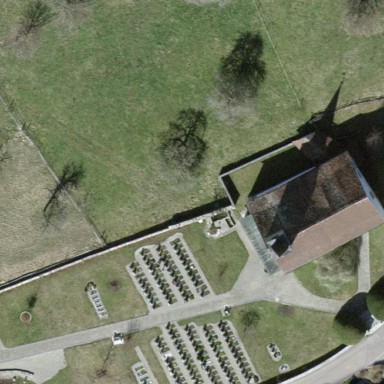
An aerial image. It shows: Cemetery.